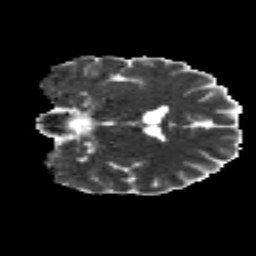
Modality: MD
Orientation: coronal
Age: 19
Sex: male
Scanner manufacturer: siemens
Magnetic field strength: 3 T
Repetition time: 8.8 s
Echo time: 0.085 s